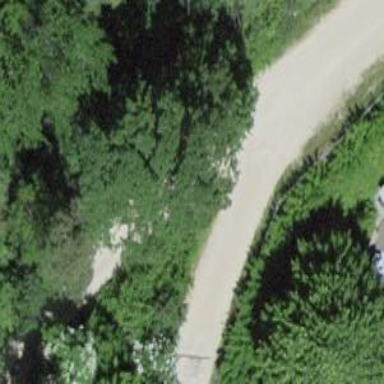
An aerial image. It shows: Road with steps.